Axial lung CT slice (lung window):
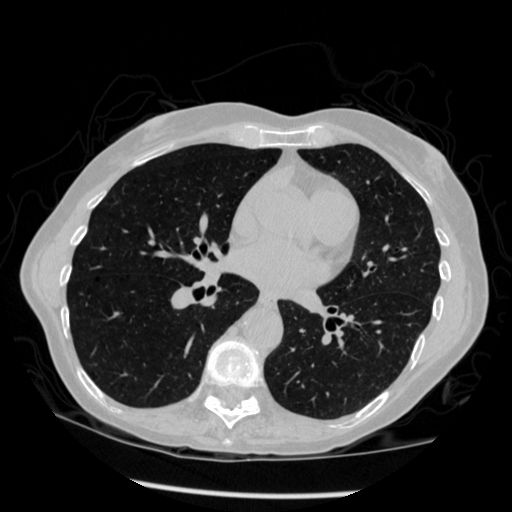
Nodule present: no